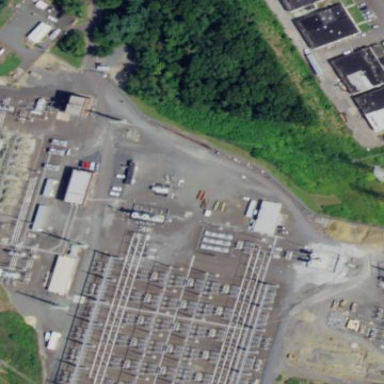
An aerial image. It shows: Power substation.